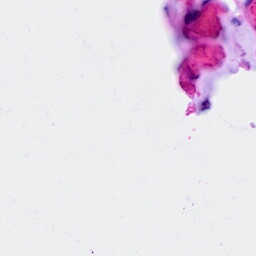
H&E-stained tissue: Breast